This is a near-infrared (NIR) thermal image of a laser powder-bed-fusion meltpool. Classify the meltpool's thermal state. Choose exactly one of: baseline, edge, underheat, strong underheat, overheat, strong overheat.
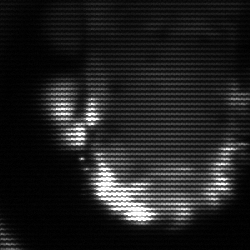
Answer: baseline